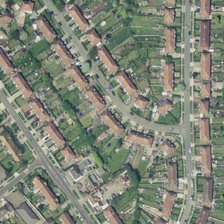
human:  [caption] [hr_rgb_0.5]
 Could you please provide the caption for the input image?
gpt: many buildings and green plants are in a dense residential area .

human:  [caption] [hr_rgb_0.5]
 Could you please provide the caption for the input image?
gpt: many buildings and green plants are in a dense residential area .

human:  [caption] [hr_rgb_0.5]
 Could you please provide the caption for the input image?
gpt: many buildings and green plants are in a dense residential area .

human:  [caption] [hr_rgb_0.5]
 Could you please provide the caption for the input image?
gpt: many buildings and green plants are in a dense residential area .

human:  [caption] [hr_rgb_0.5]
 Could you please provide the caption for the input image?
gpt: many buildings and green plants are in a dense residential area .